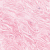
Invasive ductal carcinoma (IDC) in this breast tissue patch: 0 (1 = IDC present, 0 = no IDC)